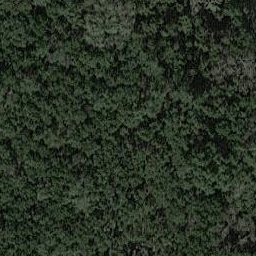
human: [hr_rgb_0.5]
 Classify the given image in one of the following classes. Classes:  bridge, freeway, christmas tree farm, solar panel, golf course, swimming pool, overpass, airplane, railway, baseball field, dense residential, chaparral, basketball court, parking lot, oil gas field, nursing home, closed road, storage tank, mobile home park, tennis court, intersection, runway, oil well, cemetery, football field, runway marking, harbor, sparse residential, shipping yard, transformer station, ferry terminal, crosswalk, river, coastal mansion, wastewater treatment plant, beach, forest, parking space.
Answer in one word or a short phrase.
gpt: forest